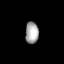
Tissue: lung
Cell type: Epithelial cells
Senescence score: 0.1112
Nuclear area (px): 283
Mean DAPI intensity: 165.272